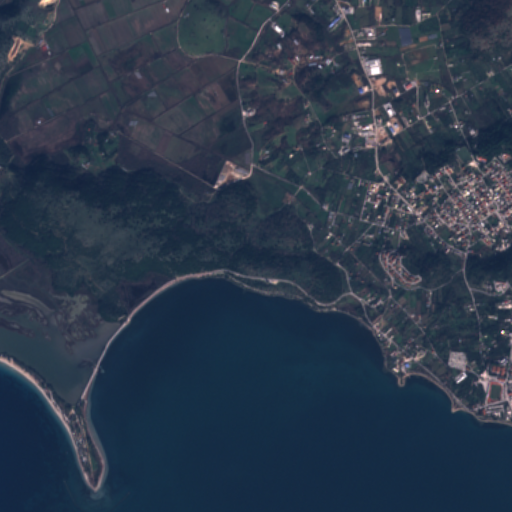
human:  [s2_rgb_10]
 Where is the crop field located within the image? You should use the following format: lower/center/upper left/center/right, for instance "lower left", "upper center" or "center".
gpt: The crop field is located in the lower right of the image.
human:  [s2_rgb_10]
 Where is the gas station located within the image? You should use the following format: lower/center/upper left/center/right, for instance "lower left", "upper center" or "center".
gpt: The gas station is located in the center right of the image.
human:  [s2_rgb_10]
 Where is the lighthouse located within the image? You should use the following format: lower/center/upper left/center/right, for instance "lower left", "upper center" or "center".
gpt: The lighthouse is located in the lower left of the image.
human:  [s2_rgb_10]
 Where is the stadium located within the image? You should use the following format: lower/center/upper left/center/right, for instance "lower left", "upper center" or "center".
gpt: The stadium is located in the lower right of the image.
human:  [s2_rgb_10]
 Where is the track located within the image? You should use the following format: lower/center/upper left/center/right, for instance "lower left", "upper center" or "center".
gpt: The track is located in the lower right of the image.
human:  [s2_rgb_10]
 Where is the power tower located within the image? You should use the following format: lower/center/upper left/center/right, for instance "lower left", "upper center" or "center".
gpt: There is no power tower in the image.